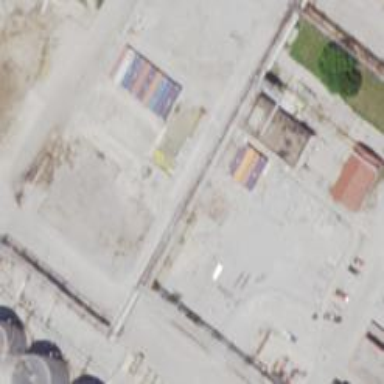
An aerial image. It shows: Storage tank with man-made structure.